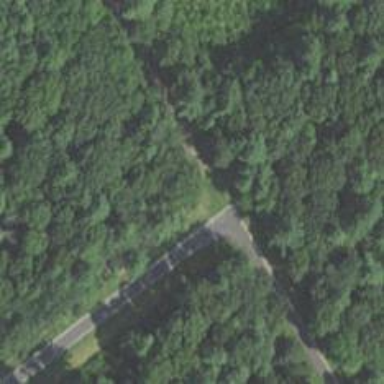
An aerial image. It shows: Abandoned railway crossing service road with asphalt surface.